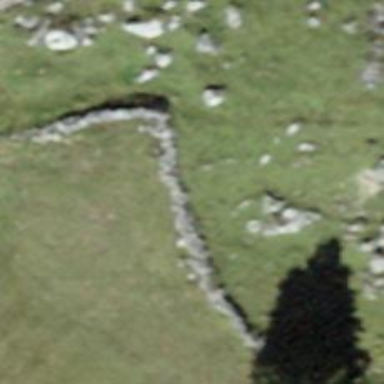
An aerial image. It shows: Wall barrier.